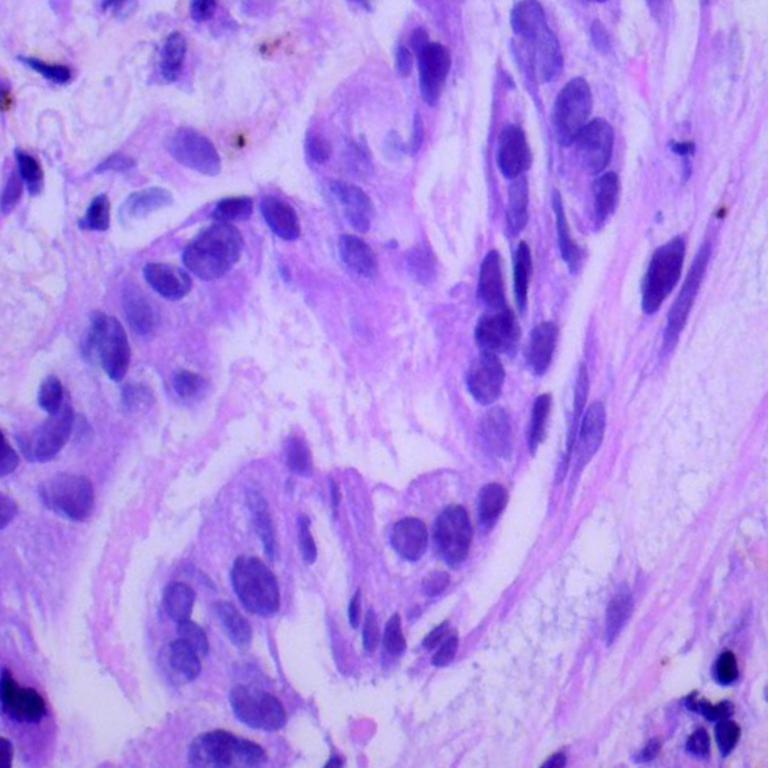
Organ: lung
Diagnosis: adenocarcinomas